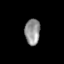
Tissue: skin
Cell type: Epithelial cells
Senescence score: 0.284
Nuclear area (px): 388
Mean DAPI intensity: 146.753